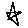
Label: star